Field crop: tomato
Growth stage: 1
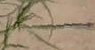
Species: cyperus